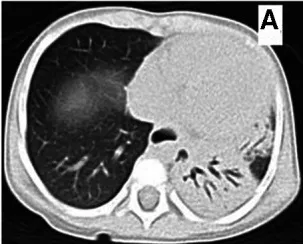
Chest computed tomography at 10 weeks of onset showed that bronchiectasis of the left lung was still present and the consolidation of left lung lesions was improved. Lung window).
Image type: radiology (ct)